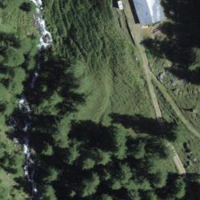
EUNIS habitat code: 26
Species observed at this site:
Boloria selene